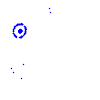
Particle: electron